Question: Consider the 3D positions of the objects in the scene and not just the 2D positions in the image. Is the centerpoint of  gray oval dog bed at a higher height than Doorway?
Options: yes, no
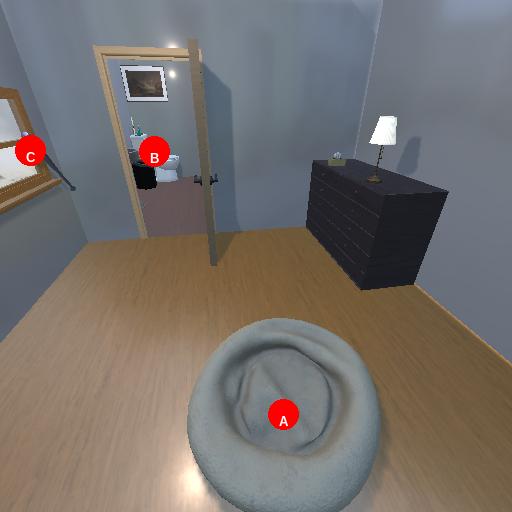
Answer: yes